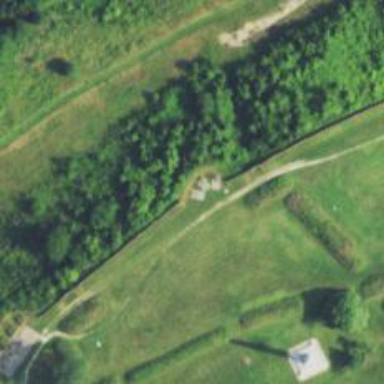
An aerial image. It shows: Historic cannon.